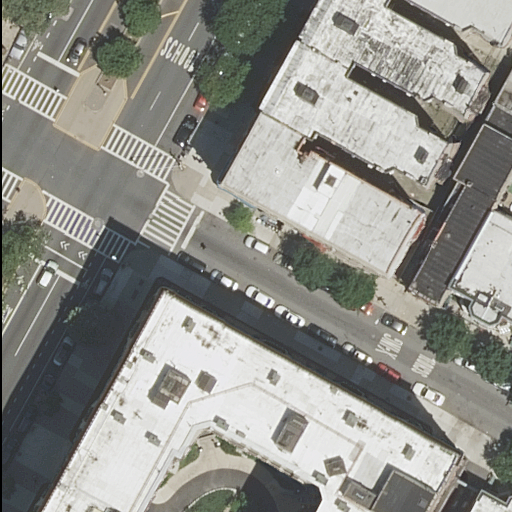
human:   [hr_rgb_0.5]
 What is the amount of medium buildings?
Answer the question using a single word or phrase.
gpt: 5

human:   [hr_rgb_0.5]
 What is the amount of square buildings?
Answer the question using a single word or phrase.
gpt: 0

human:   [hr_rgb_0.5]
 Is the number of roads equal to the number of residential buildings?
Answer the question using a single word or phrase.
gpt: no

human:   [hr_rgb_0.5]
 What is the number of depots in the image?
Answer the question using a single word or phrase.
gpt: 0

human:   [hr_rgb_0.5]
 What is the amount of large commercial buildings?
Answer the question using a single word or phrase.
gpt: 0

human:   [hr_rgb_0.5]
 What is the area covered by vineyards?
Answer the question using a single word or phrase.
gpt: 0m2

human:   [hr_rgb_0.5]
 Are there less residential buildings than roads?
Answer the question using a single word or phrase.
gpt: no

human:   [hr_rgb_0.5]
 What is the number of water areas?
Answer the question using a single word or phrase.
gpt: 0

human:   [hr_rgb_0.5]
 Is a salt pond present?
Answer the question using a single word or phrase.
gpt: no

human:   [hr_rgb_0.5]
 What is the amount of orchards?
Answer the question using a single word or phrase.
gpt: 0

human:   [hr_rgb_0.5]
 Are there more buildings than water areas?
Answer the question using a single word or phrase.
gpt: yes

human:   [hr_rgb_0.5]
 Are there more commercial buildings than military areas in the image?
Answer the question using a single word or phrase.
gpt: no

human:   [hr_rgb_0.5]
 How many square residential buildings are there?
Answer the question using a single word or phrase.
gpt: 0

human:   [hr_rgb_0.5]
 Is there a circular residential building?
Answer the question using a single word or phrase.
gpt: no

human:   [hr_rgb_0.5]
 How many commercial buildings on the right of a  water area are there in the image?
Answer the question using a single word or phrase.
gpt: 0

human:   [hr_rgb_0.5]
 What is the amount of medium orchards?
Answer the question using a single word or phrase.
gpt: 0

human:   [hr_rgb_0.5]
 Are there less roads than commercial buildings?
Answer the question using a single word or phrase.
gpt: no

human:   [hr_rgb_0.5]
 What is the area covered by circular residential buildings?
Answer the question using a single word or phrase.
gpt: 0m2

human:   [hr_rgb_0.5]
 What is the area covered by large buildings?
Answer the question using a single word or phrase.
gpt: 2318m2

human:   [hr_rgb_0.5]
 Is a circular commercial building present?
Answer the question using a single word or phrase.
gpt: no

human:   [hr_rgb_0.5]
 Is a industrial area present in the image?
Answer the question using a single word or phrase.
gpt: no

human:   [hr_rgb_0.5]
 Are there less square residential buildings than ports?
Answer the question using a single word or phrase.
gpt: no

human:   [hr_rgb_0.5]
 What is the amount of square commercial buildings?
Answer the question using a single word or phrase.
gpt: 0

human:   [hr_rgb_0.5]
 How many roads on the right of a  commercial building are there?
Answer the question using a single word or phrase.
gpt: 0

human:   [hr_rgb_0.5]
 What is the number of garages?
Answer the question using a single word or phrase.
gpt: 0

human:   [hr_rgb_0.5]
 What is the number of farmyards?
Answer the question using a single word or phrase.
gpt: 0

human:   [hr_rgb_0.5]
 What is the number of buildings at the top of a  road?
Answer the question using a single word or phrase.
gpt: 7

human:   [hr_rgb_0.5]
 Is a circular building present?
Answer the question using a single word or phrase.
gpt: no

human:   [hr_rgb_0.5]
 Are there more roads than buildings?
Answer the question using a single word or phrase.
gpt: no

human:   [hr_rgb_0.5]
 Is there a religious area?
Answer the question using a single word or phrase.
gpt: no

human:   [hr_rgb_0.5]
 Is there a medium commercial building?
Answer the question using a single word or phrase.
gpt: no

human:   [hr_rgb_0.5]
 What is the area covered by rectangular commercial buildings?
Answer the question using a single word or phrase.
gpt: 0m2

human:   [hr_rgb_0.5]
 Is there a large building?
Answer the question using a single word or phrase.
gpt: yes

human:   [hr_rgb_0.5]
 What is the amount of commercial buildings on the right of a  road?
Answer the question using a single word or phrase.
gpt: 0

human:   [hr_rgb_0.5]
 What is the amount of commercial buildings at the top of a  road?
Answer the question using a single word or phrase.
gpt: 0

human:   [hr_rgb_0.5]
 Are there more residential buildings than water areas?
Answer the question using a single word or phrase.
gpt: yes